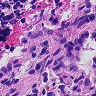
Metastatic tissue present: yes